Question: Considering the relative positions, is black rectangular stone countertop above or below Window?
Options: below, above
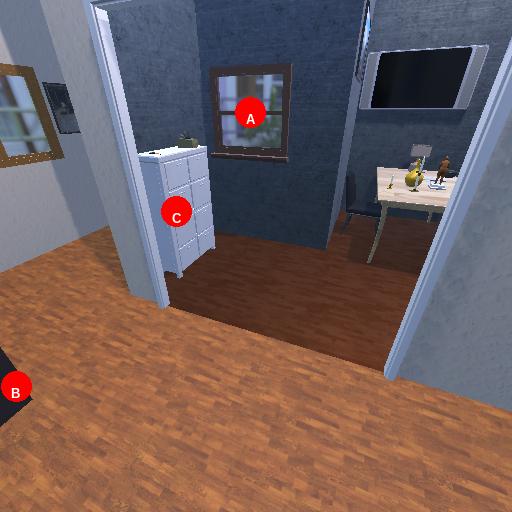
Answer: below